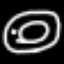
Label: donut